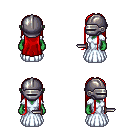
a pixel art fantasy rpg character, female body template, orc, green skin, underdress, gold greaves, red extra-long hairstyle, metal helm, dagger, four views (front, back, left, right), 2x2 character sprite sheet, small pixel art, hard edges, no anti-aliasing